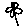
Label: flower